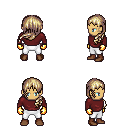
a pixel art fantasy rpg character, male body template, human, tanned skin, maroon long-sleeve shirt, white pants, white blonde left-swept hairstyle, gold gloves, brown shoes, four views (front, back, left, right), 2x2 character sprite sheet, small pixel art, hard edges, no anti-aliasing